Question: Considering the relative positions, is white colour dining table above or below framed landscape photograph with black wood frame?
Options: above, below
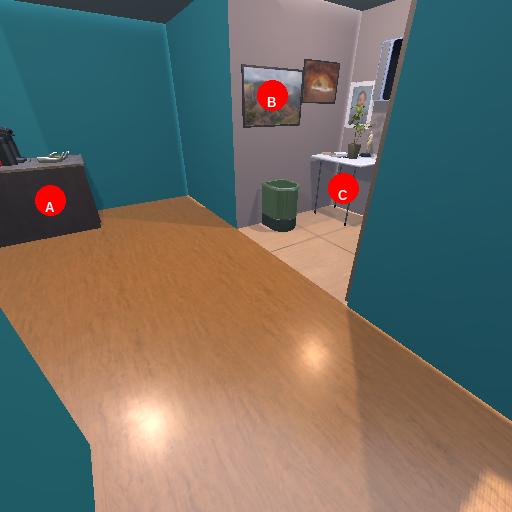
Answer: above